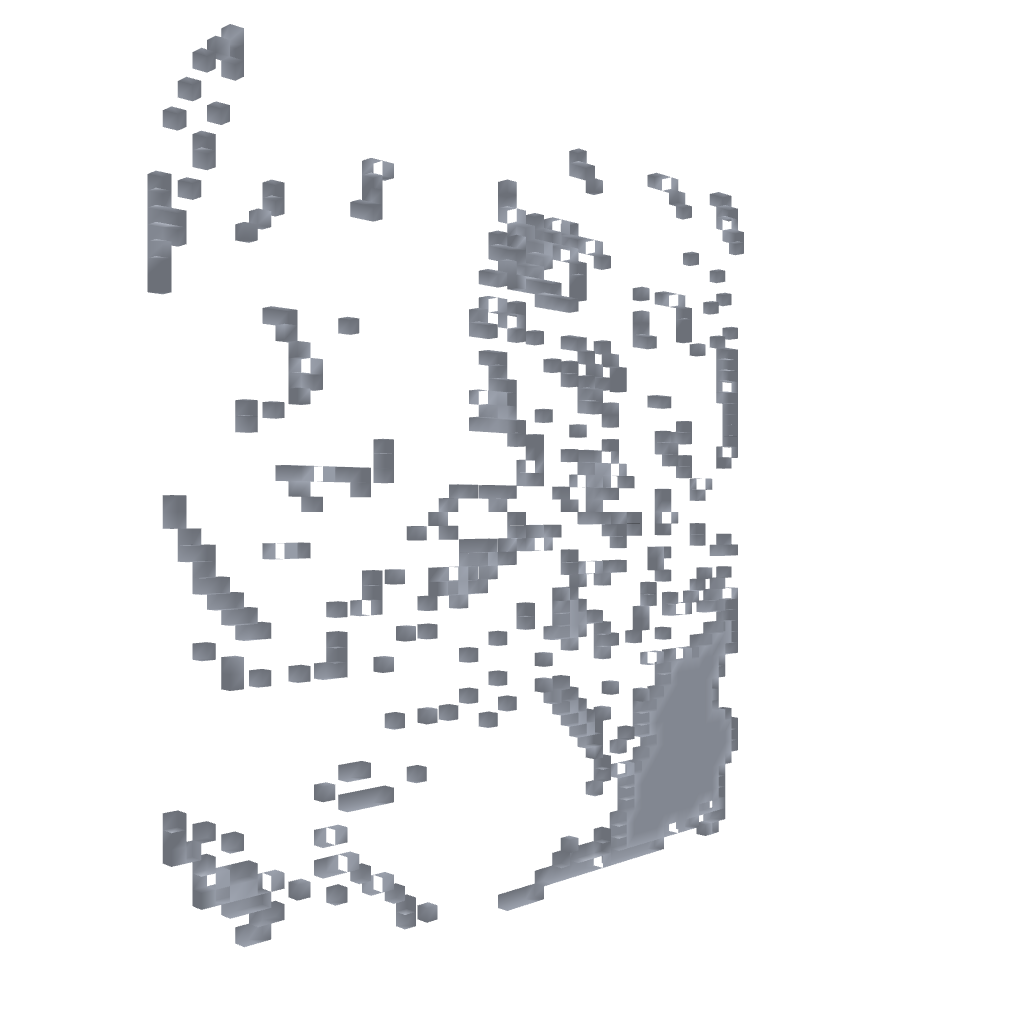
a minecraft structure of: Thanatos Pixel Art